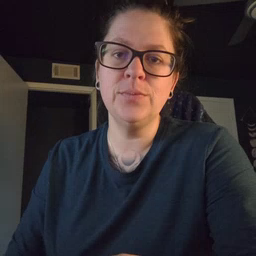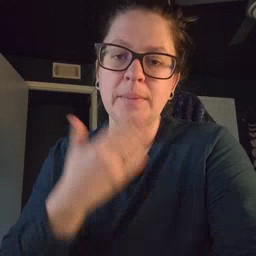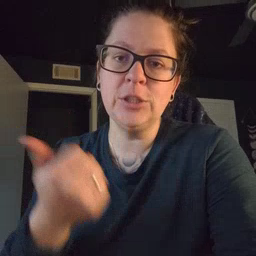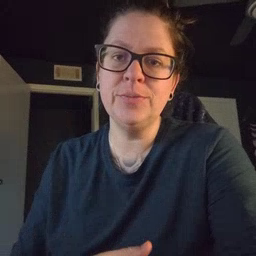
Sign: better